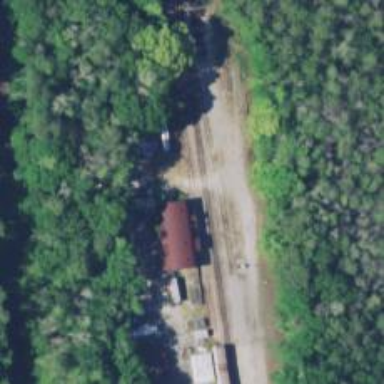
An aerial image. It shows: Railway siding for service.